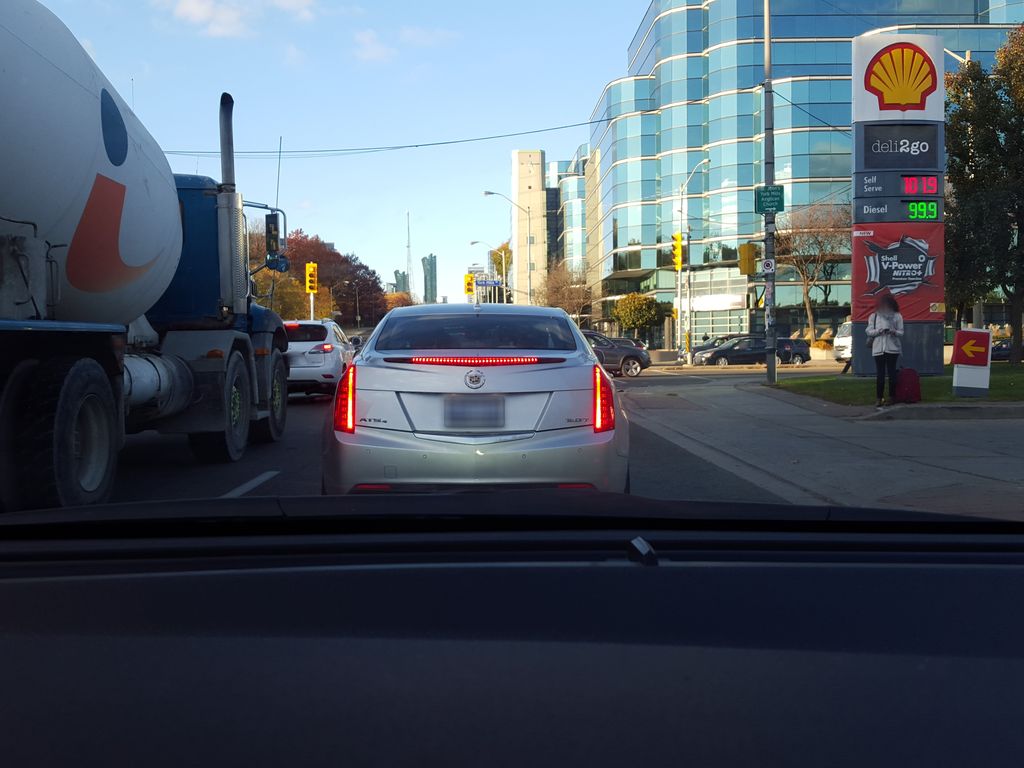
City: toronto